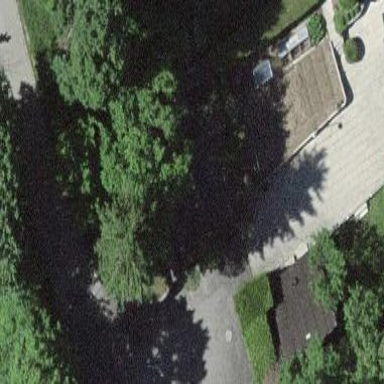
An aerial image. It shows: Garage building.